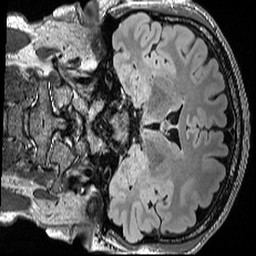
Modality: FLAIR
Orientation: coronal
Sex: male